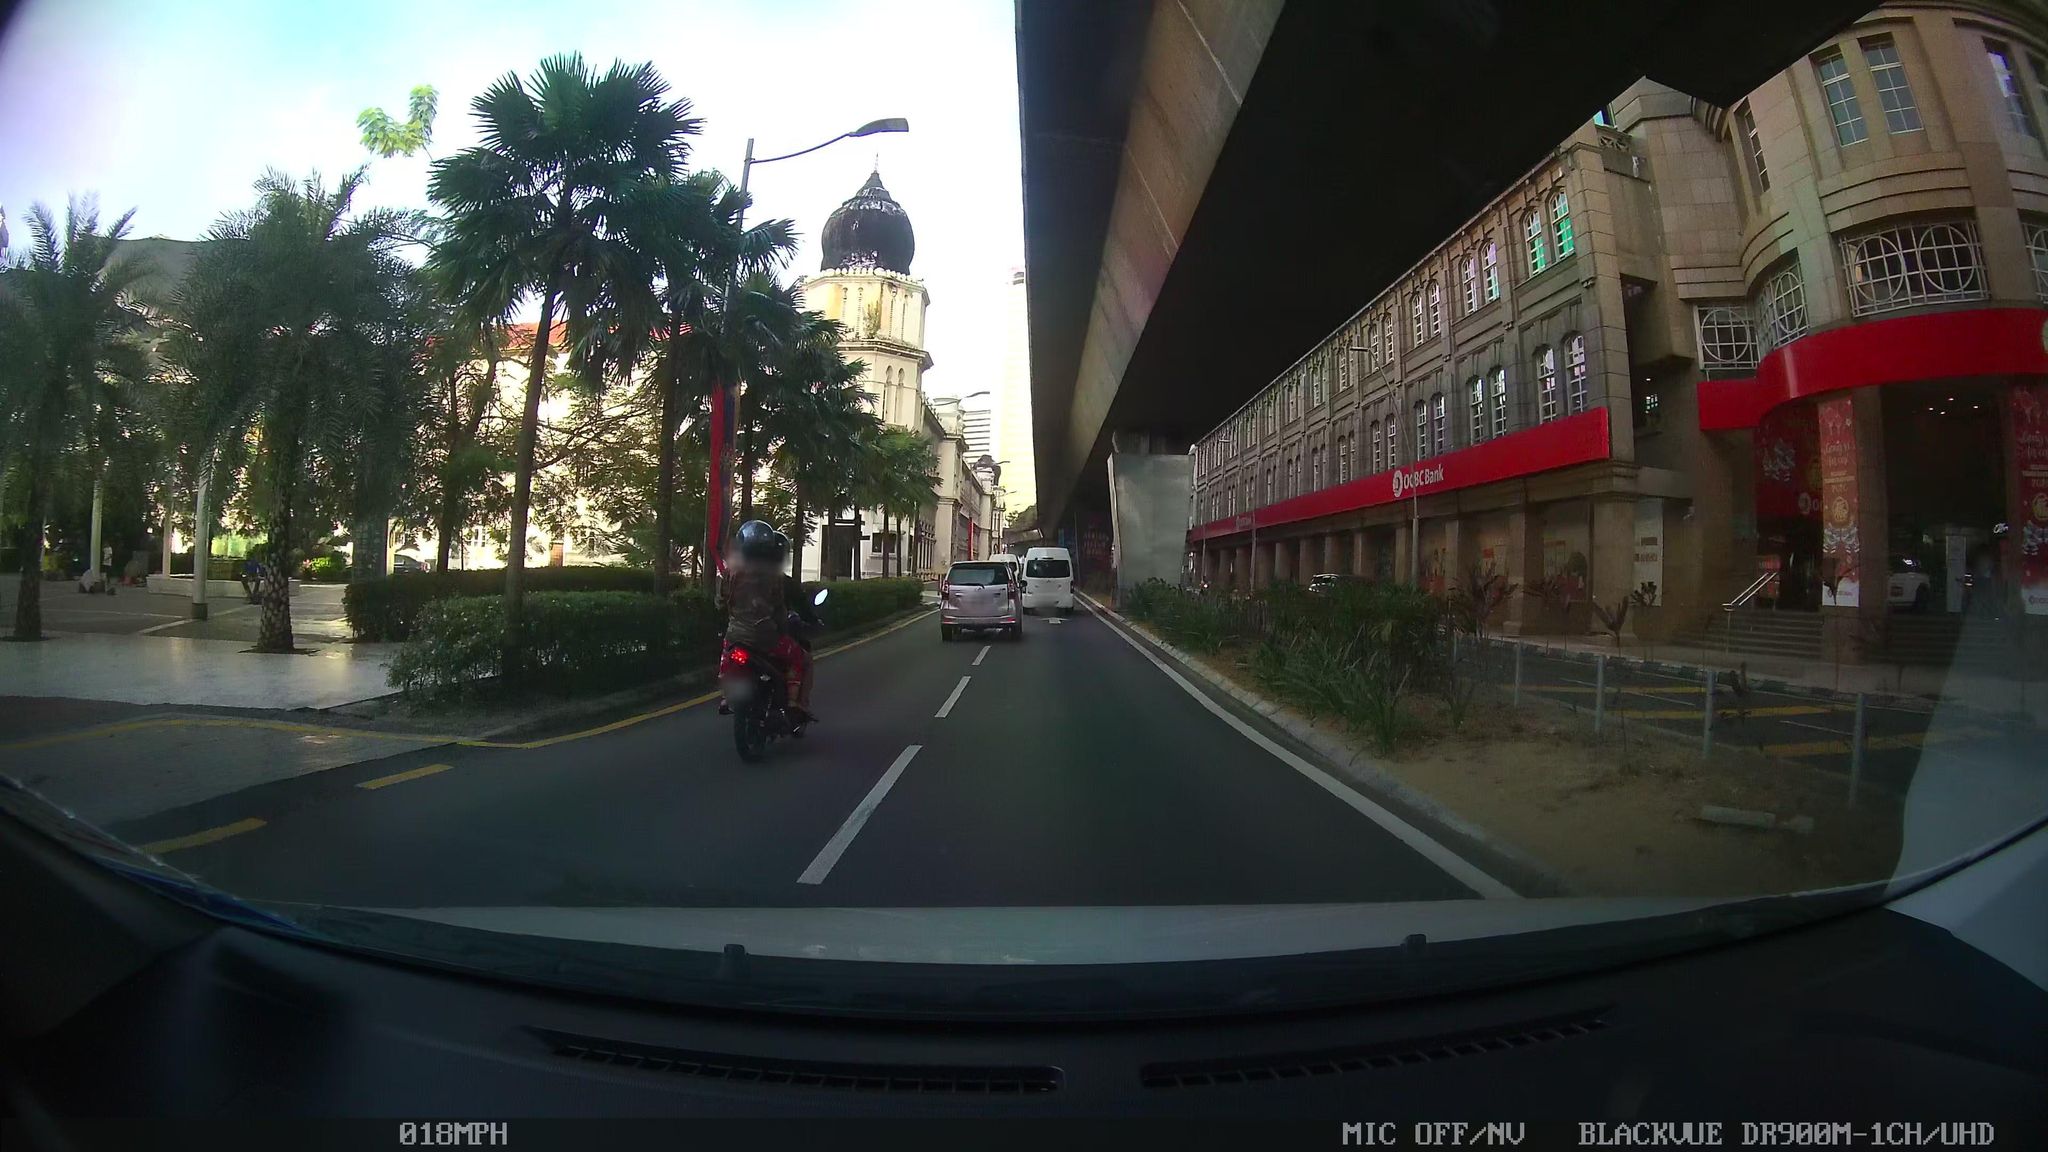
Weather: clear
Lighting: day
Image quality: good
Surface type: driving surface
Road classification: steps, corridor
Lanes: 2
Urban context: urban centre
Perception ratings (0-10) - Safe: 4.49, Lively: 8.22, Beautiful: 2.68, Boring: 5.79, Depressing: 1.39, Wealthy: 6.93